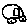
Label: car